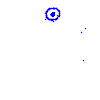
Particle: kaon